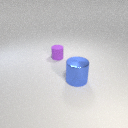
small purple rubber cylinder to the left of large blue metal cylinder